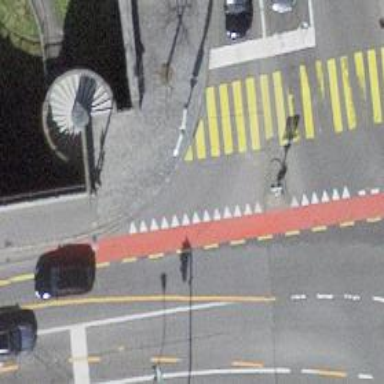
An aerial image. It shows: Marked footway with asphalt surface. The crossing includes pedestrian island.